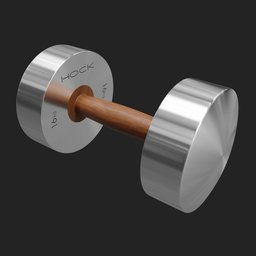
Label: tools